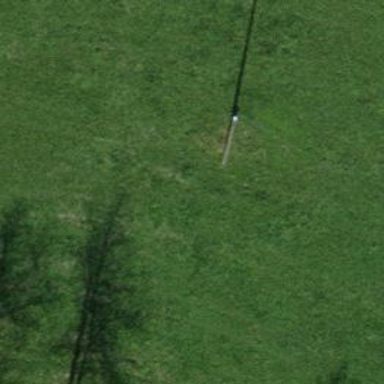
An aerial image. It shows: Minor power line.